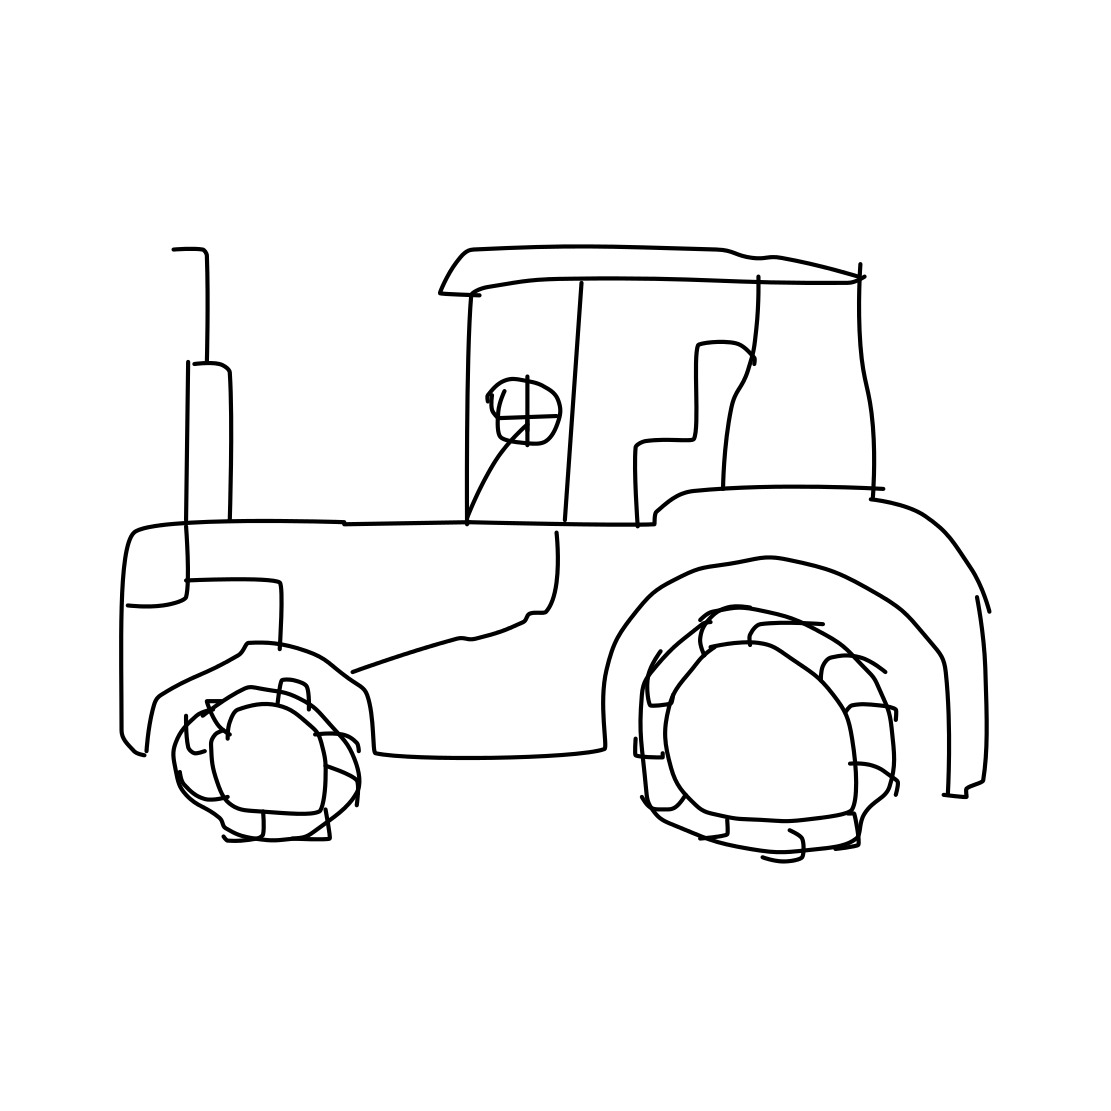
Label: tractor